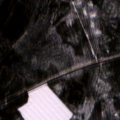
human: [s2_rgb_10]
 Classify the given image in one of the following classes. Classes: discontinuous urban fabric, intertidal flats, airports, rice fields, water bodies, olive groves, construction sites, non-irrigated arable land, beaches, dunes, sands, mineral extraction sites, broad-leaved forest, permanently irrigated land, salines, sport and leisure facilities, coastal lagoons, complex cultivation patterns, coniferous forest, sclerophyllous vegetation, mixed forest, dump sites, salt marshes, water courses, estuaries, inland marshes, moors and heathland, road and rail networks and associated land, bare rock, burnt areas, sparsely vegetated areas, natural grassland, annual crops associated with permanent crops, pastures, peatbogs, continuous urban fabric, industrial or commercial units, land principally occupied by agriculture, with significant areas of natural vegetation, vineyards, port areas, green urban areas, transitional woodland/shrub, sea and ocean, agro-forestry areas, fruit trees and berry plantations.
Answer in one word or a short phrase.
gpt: broad-leaved forest, coniferous forest, mixed forest